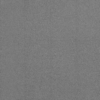
Label: dusty